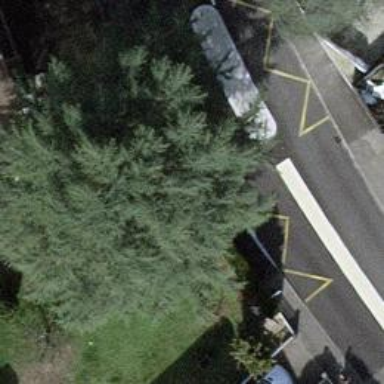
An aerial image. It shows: Asphalt platform for public transport.